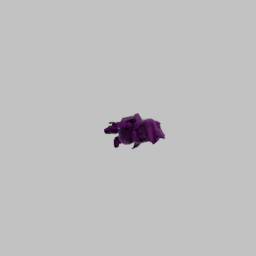
Label: people